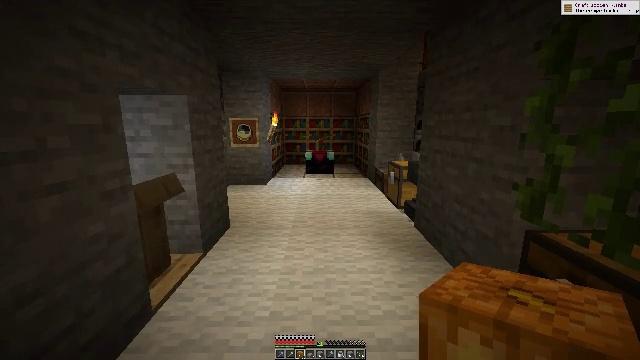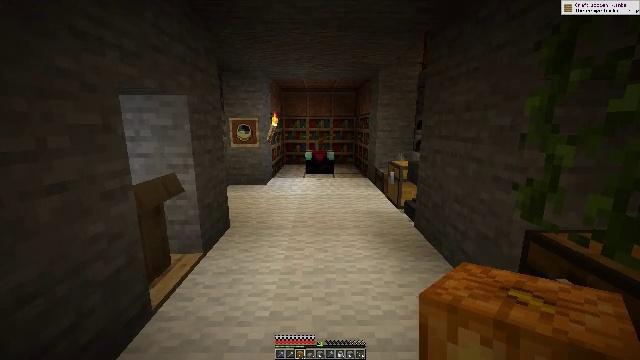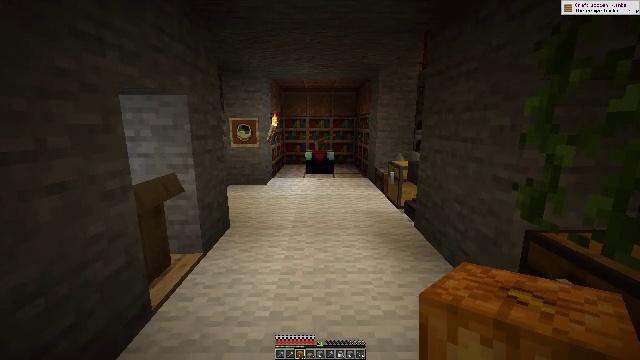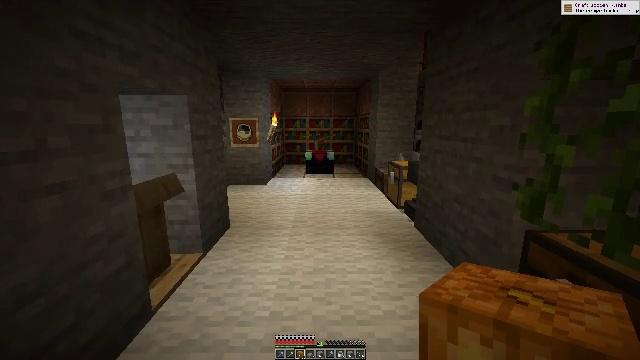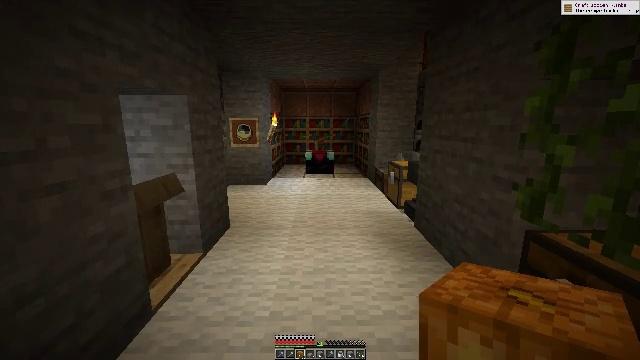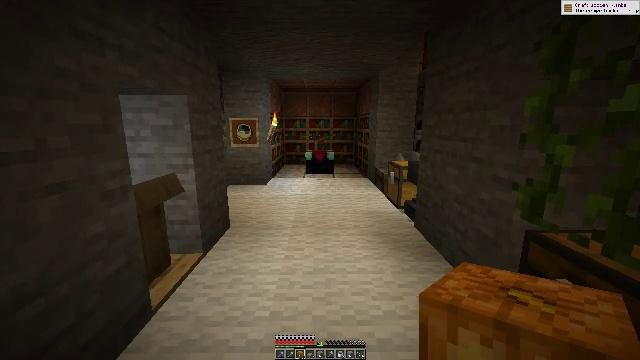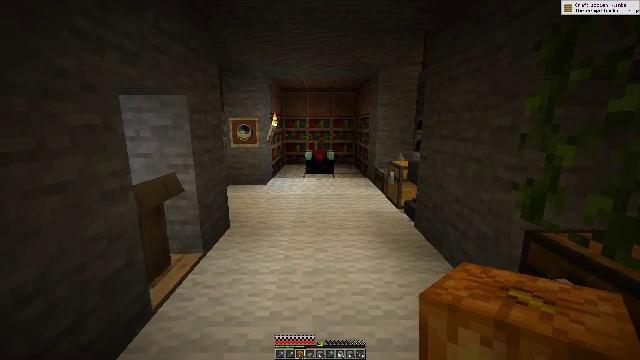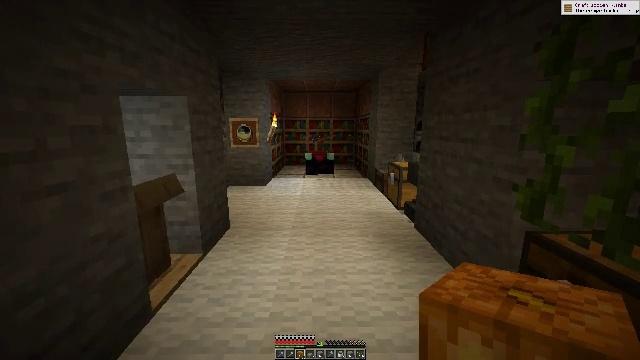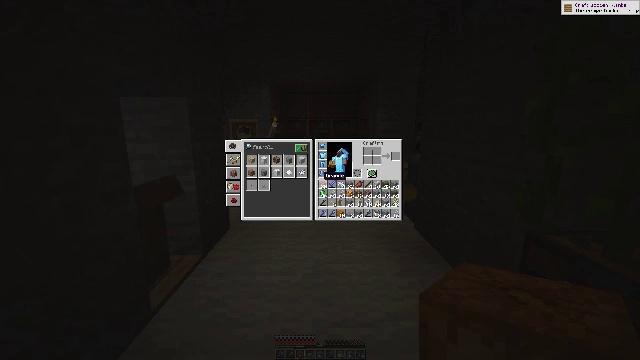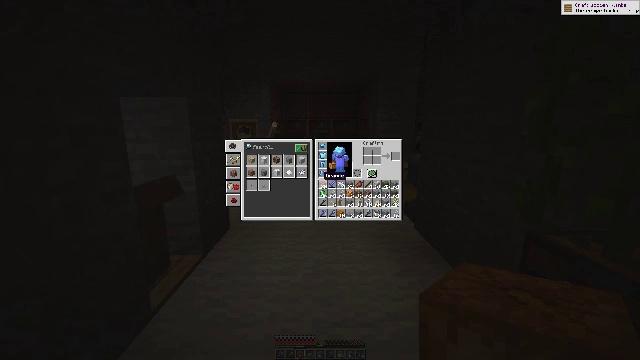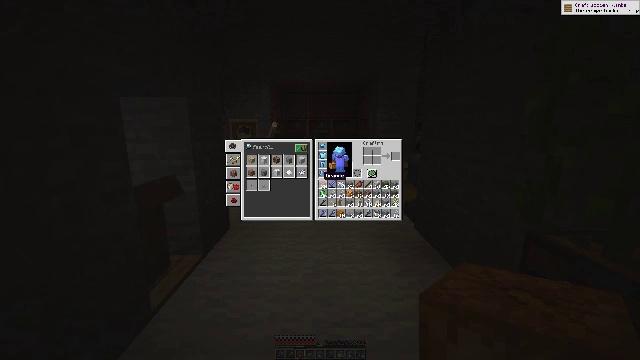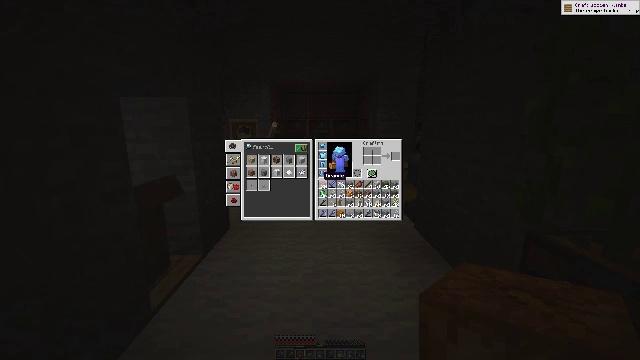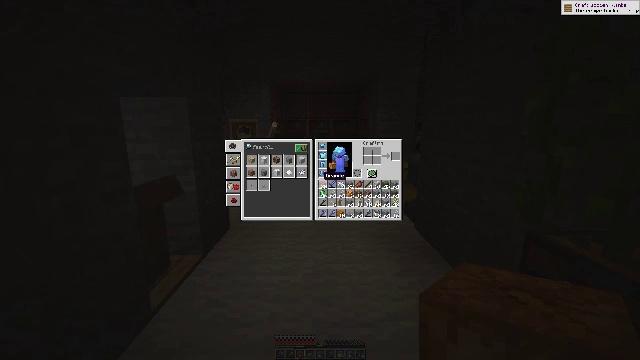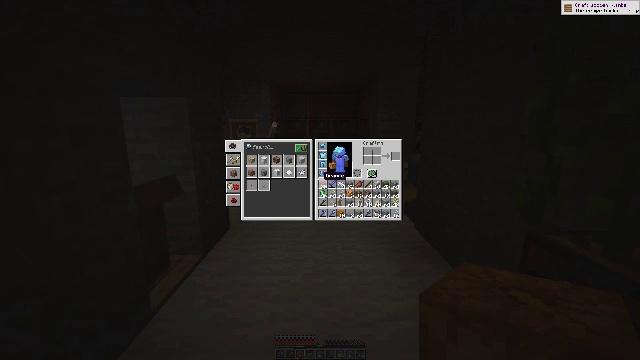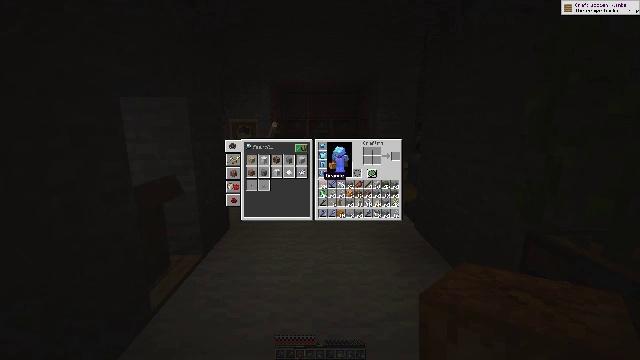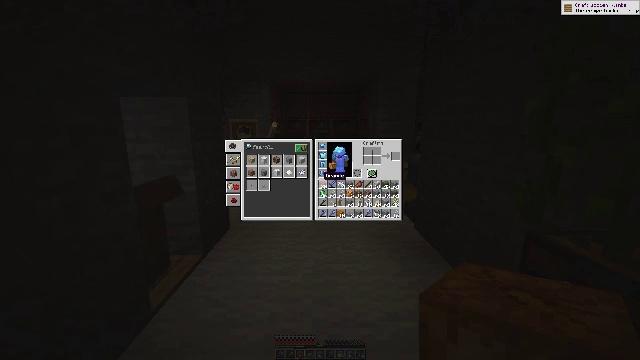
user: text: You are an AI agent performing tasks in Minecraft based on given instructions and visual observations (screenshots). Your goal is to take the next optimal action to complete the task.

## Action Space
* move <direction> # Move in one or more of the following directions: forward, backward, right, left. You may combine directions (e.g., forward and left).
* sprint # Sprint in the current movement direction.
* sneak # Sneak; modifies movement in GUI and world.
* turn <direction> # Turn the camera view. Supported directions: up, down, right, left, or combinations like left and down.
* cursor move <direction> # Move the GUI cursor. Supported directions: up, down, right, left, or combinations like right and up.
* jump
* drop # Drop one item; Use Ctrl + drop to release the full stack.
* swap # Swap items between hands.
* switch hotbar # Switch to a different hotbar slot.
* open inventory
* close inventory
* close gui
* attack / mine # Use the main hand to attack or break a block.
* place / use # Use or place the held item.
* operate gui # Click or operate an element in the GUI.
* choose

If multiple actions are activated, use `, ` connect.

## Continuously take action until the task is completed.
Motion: motion action
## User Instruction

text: Mine the composter block.
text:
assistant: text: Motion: no_op
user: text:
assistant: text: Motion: no_op
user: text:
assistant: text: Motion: no_op
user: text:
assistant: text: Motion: no_op
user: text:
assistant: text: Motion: no_op
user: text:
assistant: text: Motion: no_op
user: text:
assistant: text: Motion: no_op
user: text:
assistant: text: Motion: open inventory
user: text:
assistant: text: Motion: open inventory
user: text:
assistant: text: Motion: open inventory
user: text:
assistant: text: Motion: open inventory
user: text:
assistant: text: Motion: no_op
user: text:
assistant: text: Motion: no_op
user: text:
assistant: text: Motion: no_op
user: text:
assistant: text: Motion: no_op
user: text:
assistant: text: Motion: no_op
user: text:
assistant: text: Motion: no_op
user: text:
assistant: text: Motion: no_op
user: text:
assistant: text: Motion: no_op
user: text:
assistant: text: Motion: turn right
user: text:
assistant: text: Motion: turn right
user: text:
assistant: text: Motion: turn right
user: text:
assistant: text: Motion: no_op
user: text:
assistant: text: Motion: no_op
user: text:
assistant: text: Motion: no_op
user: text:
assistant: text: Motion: turn right and down
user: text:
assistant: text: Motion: turn right and down
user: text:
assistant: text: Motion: turn right and down
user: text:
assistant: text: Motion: turn right
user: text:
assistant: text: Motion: no_op